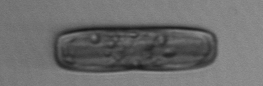
Label: Ephemera